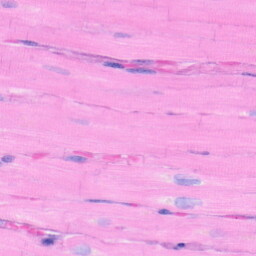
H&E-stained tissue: Heart